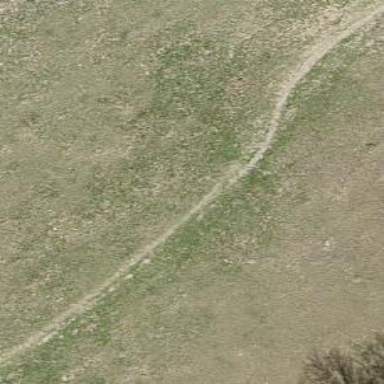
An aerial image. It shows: Grassy path.